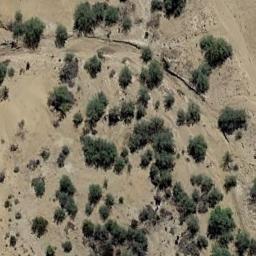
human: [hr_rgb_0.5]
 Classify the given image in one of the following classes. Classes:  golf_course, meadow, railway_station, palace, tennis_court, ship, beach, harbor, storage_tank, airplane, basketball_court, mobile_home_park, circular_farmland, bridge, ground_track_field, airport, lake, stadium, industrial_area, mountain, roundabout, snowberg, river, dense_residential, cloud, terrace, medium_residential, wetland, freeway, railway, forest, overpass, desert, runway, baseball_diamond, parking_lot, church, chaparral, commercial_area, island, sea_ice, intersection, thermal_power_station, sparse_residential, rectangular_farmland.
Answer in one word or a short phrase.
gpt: chaparral